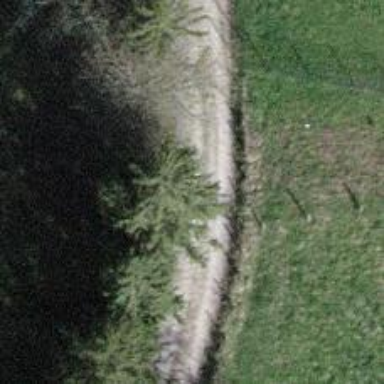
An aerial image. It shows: Row of trees in natural setting.